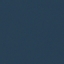
Land use / land cover class: SeaLake